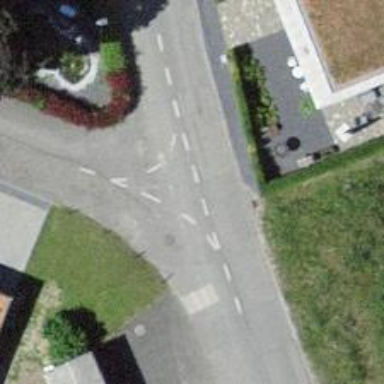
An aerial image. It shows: Residential road with asphalt surface.